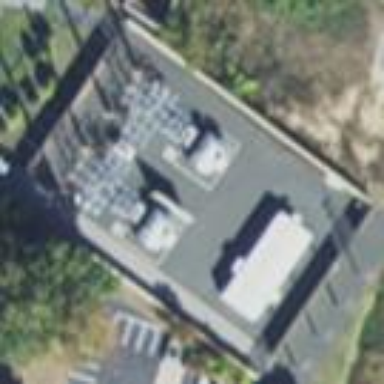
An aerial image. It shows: Distribution level power substation.